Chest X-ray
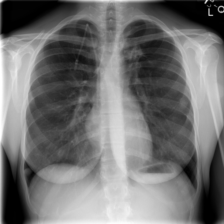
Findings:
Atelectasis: negative
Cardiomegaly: negative
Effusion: negative
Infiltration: negative
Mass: positive
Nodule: positive
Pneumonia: negative
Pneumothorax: negative
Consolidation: negative
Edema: negative
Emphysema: negative
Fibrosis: positive
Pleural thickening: negative
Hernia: negative